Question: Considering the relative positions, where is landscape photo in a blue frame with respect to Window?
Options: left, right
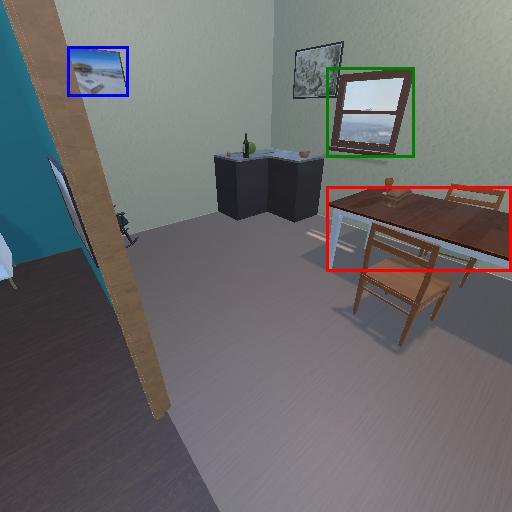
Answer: left